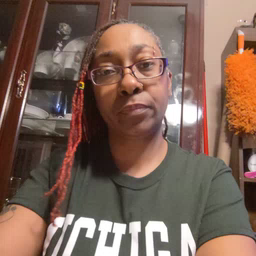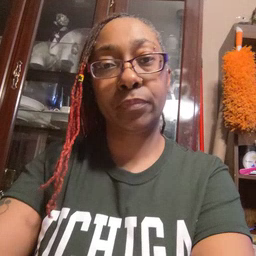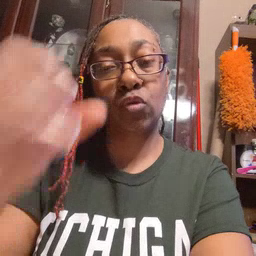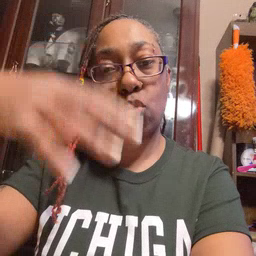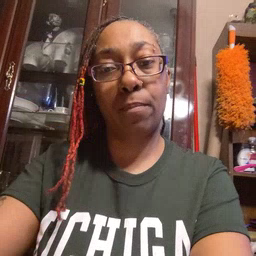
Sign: drop